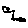
Label: car